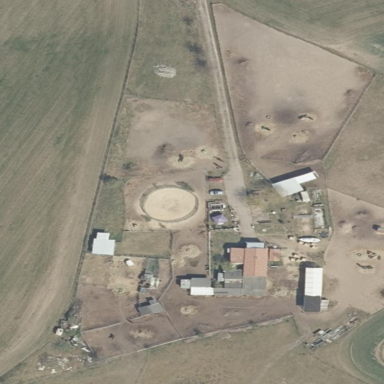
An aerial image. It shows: Farmyard area.